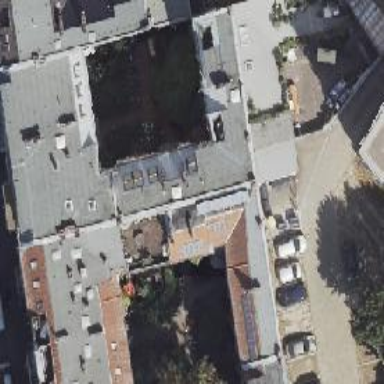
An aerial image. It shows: Building with apartments featuring unique double saltbox roof shape.